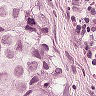
Metastatic tissue present: yes